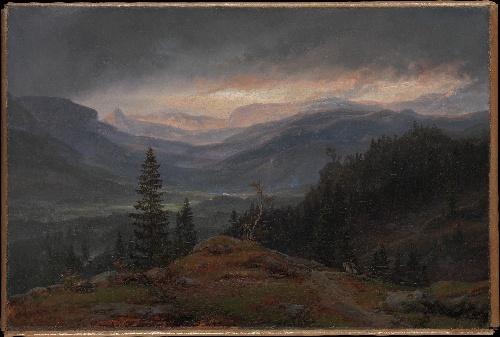
Title: View over Hallingdal
Artist: Johan Christian Dahl
Artist bio: Norwegian, Bergen 1788–1857 Dresden
Date: 1844
Object type: Painting
Classification: Paintings
Medium: Oil on canvas
Dimensions: 9 1/2 x 14 3/8 in. (24.1 x 36.5 cm)
Department: European Paintings
Credit line: Gift of Asbjorn R. Lunde, in memory of his brother, Karl Lunde, 2012
Accession year: 2012
Repository: Metropolitan Museum of Art, New York, NY
Tags: Landscapes